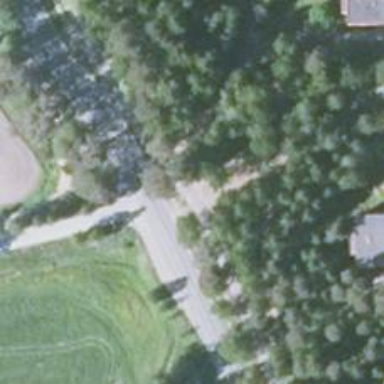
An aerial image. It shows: Cycleway.